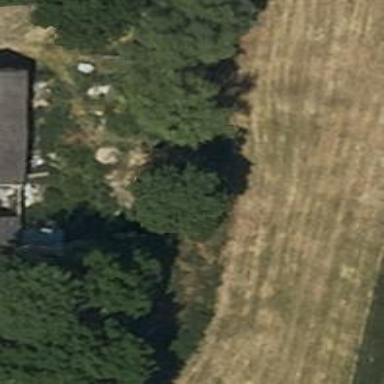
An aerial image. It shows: Evergreen broadleaved tree.